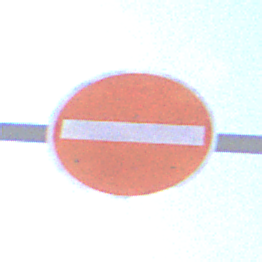
Verkehrszeichen: VerbotDerEinfahrt
Umgebung: Outdoor, Suburban
Tageszeit: MorningAfternoon
Wetter: PartlyCloudy
Licht: Natural
Jahreszeit: NotSpecified
Kontrast: HighContrast